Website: walmart
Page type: customer-info-address
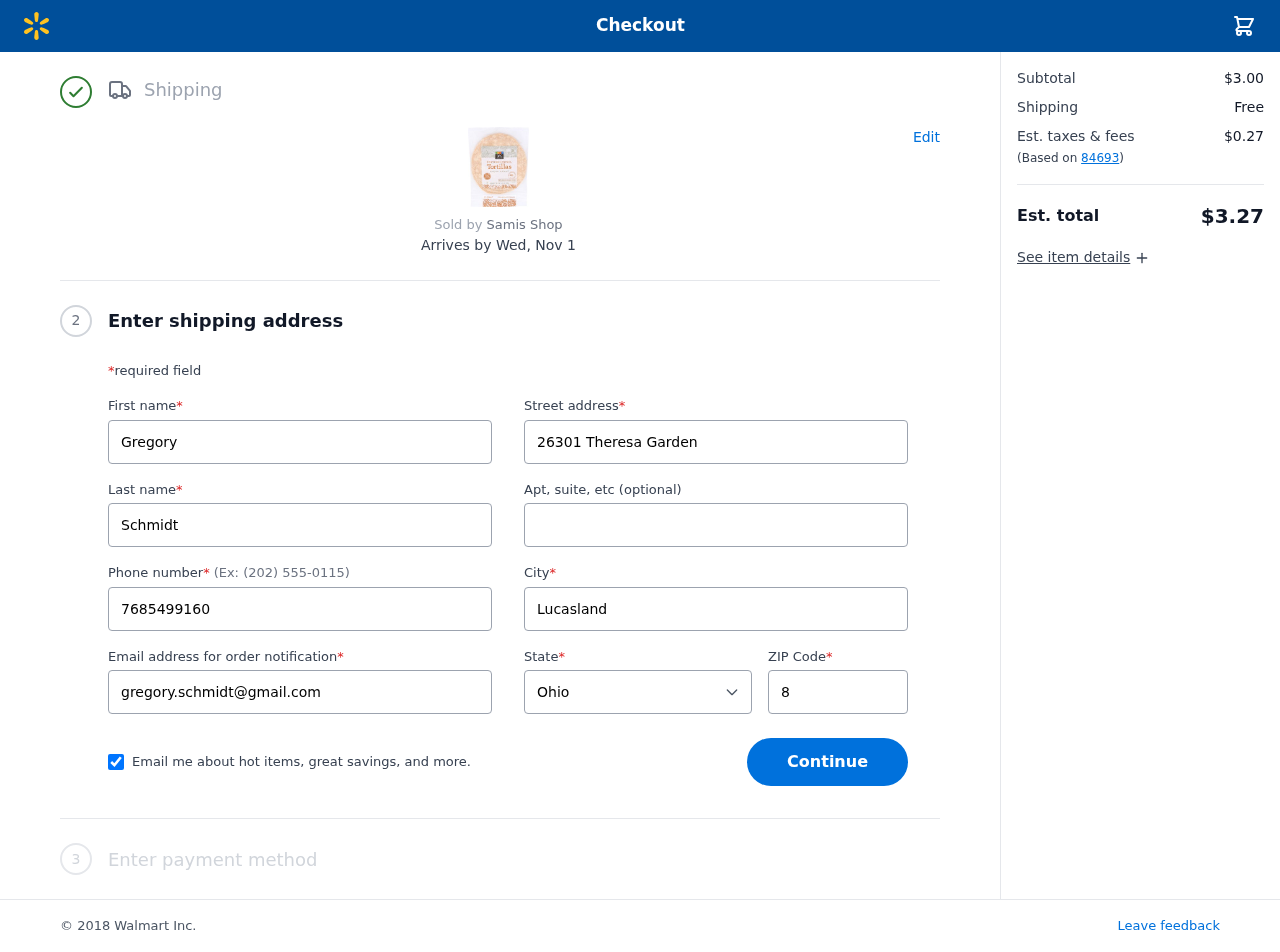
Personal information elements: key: PII_CITY
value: Lucasland
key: PII_EMAIL
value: gregory.schmidt@gmail.com
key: PII_FIRSTNAME
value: Gregory
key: PII_LASTNAME
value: Schmidt
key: PII_PHONE
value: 7685499160
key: PII_POSTCODE
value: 84693
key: PII_STATE
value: Ohio
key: PII_STREET
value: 26301 Theresa Garden
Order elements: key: ORDER_DELIVERY_DATE
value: Wed, Nov 1
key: ORDER_SUBTOTAL
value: $3.00
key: ORDER_SHIPPING_COST
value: Free
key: ORDER_TAX
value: $0.27
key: ORDER_TOTAL
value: $3.27